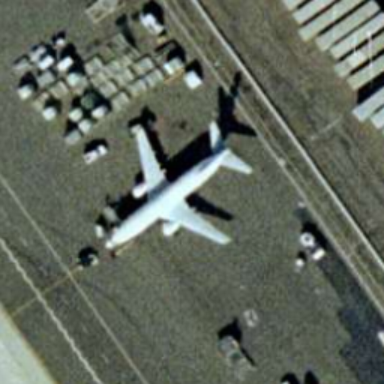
There are some luggage carts beside the plane .